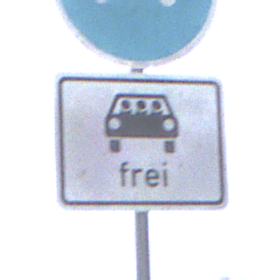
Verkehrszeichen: MehrfachbesetzePersonenkraftwagenFrei
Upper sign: Busssonderstreifen
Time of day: MorningAfternoon
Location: Outdoor (Suburban)
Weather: Overcast
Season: NotSpecified
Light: Natural